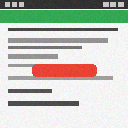
Screen state: on